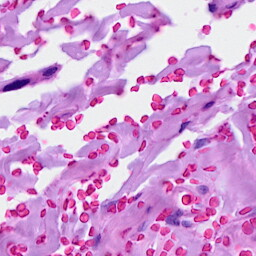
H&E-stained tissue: Breast